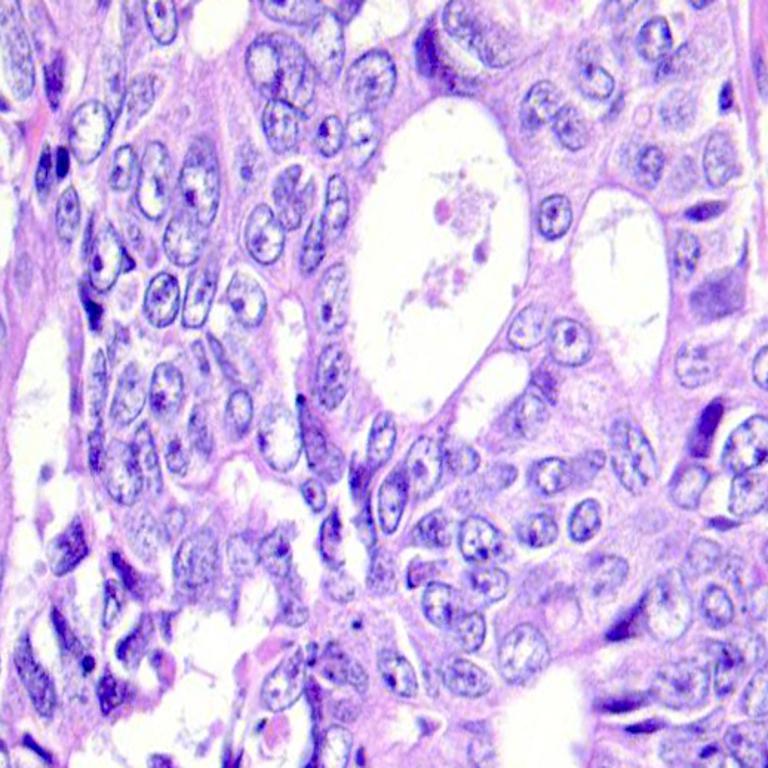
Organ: colon
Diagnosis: adenocarcinomas